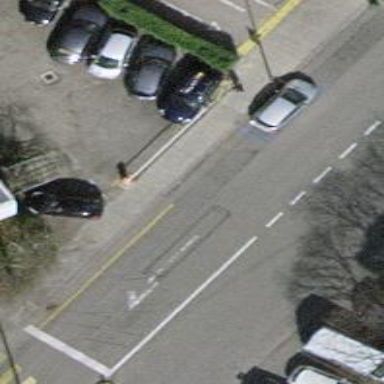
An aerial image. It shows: Lift gate barrier.